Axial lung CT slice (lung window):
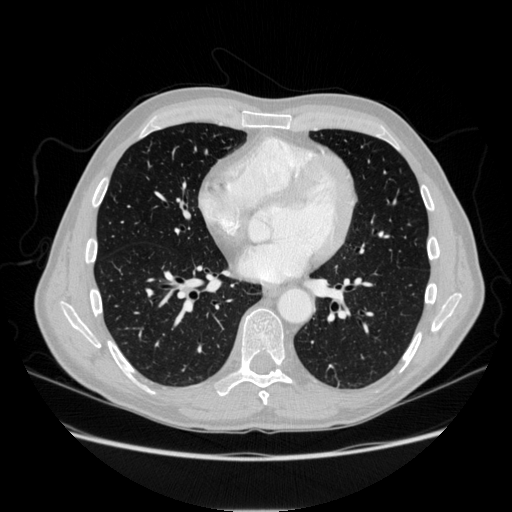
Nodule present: no